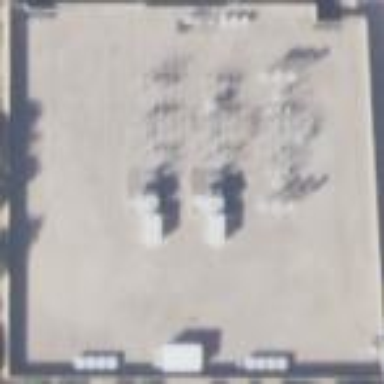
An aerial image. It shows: Outdoor power substation located behind wall. The substation operates at the distribution level.